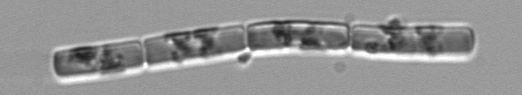
Label: Guinardia_delicatula